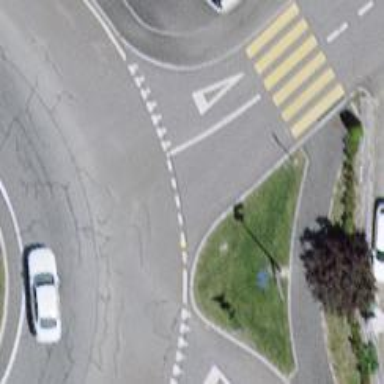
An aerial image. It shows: Primary highway with asphalt surface leading to roundabout.